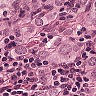
Metastatic tissue present: yes